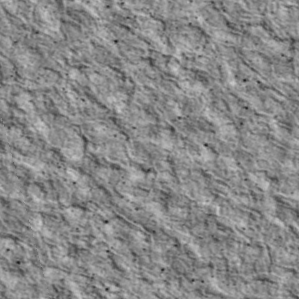
Label: non_frost